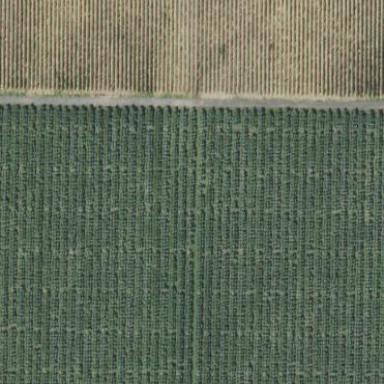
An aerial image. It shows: Vineyard with grape crops.